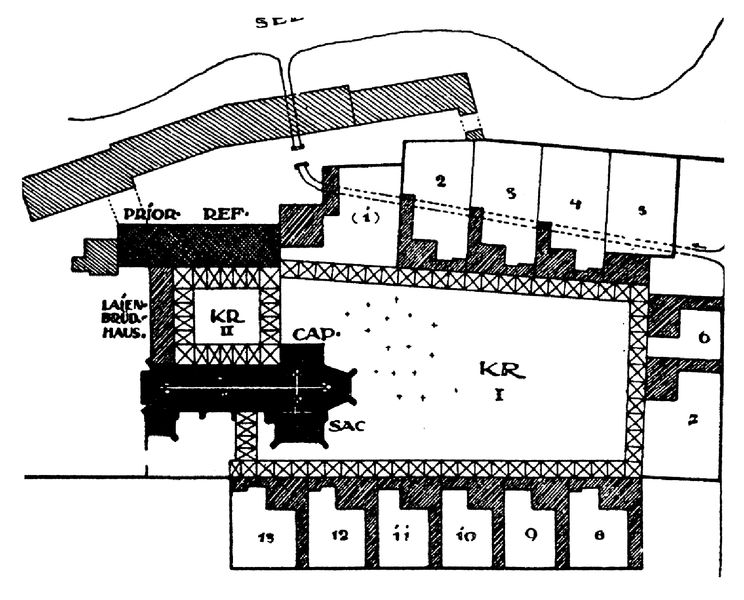
Titel: Marienparadies, Kartause in Westpreußen
Standort: (PL Westpreußen) (EU - PL - Westpreußen)
Schlagwörter: kirche, kloster, grundriss, lageplan, zellen, prior